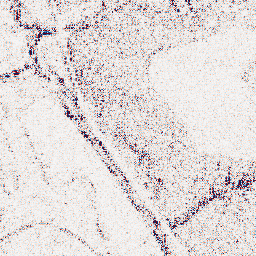
Category: wavelet
Decomposition family: wavelet_dwt
Decomposition parameters: wavelet: coif2
level: 1
Upsampling method: lanczos
Upsampling parameters: scale: 4
Upsampling scale: 4